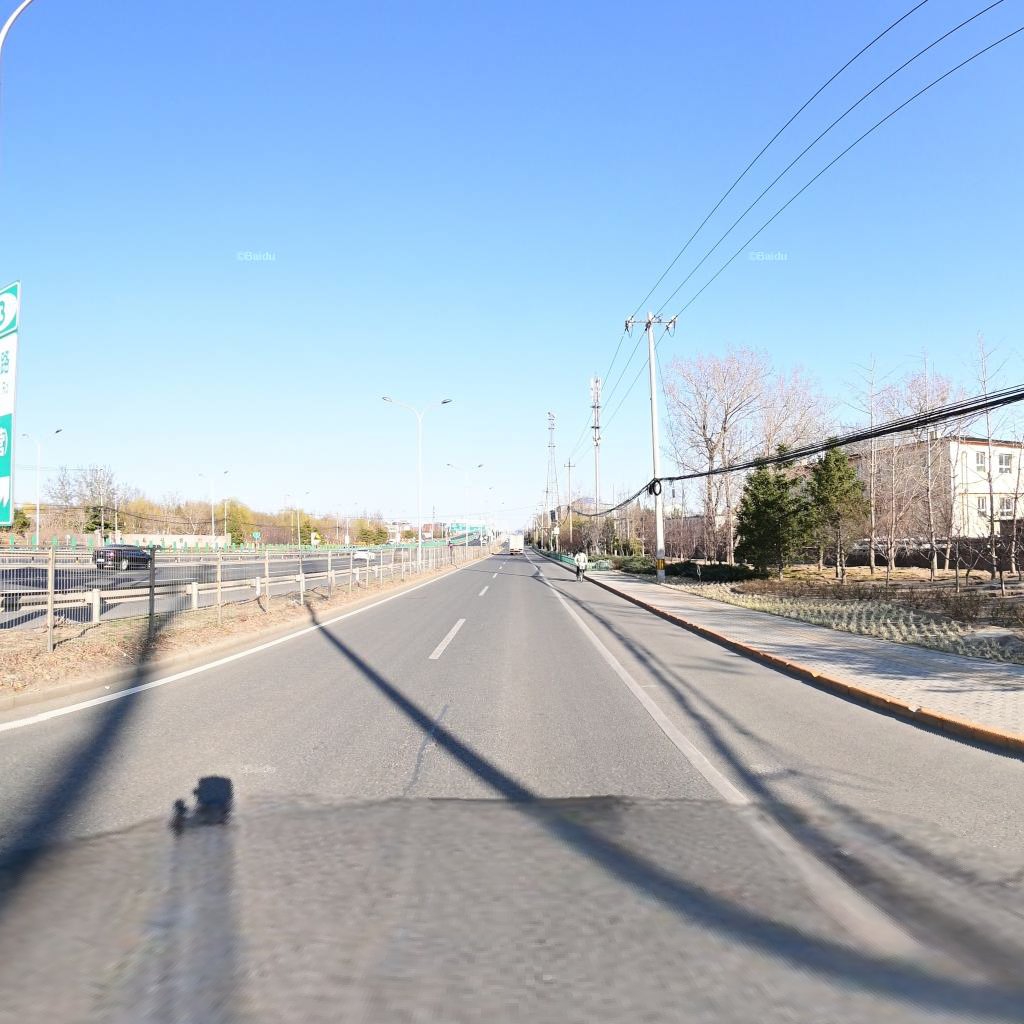
Region: Chaoyang
Road damage annotations: longitudinal patch